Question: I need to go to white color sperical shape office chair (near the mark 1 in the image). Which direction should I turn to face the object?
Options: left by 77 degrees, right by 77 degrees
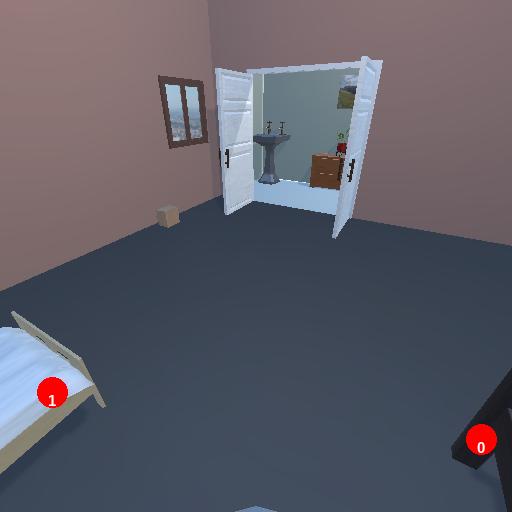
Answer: left by 77 degrees